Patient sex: M
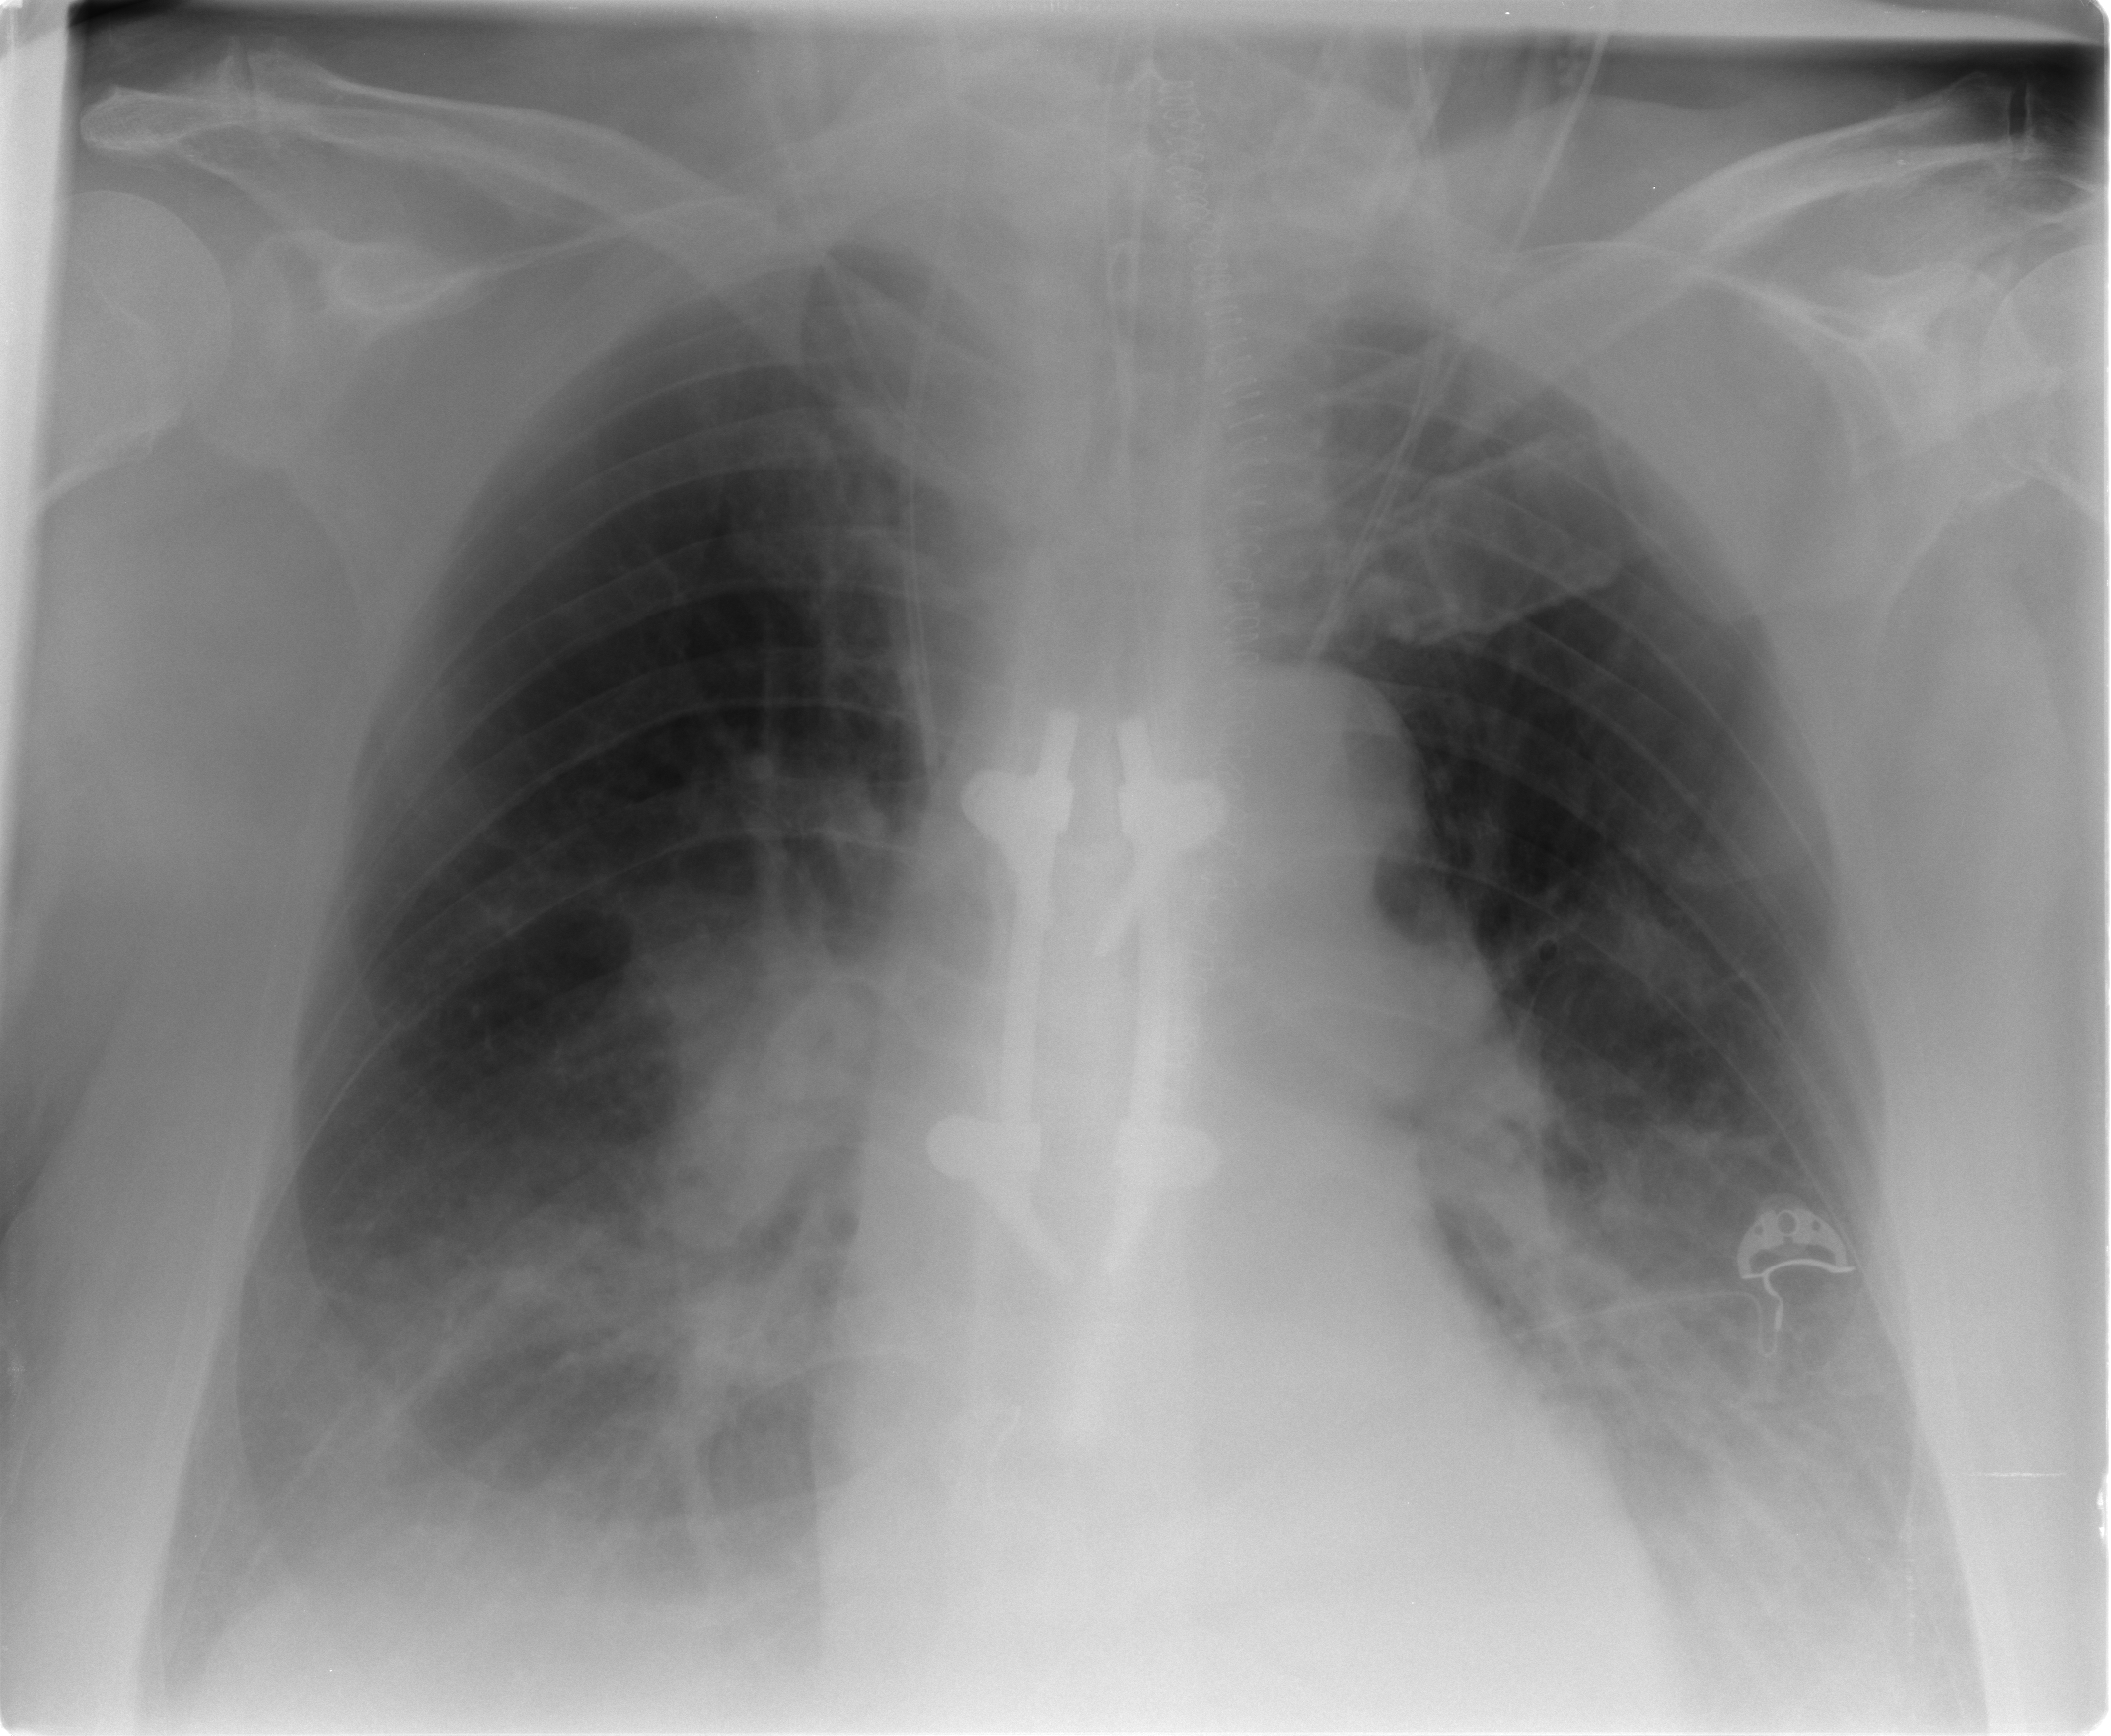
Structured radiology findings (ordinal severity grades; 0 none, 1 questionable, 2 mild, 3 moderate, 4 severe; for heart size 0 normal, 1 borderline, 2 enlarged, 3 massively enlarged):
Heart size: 0
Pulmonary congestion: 2
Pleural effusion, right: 2
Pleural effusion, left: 2
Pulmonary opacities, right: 2
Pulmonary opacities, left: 2
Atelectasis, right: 2
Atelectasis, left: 2